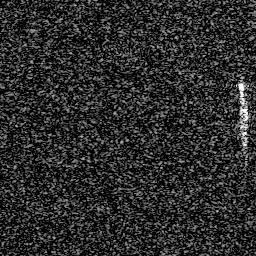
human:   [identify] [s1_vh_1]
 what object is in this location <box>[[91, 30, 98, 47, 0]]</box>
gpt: <ref>1 medium ship at the right</ref>